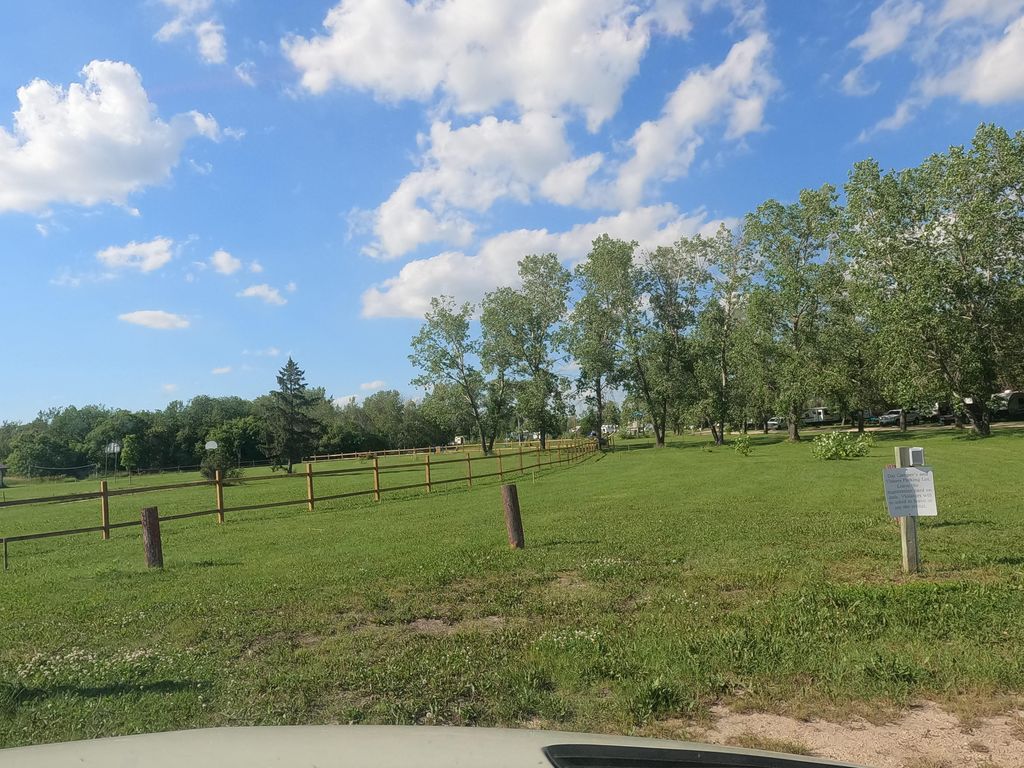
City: winnipeg